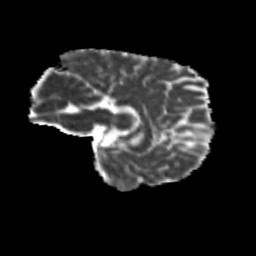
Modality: MD
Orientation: sagittal
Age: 8
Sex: female
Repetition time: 9.512 s
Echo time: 0.089 s